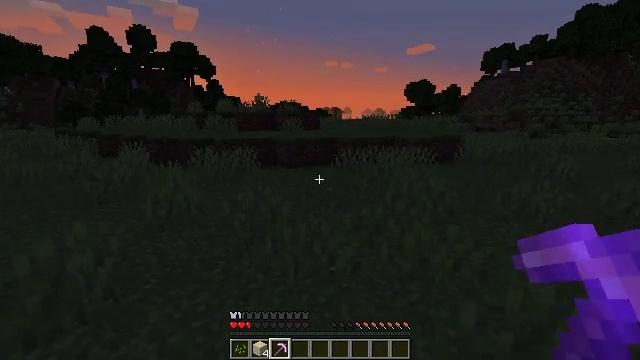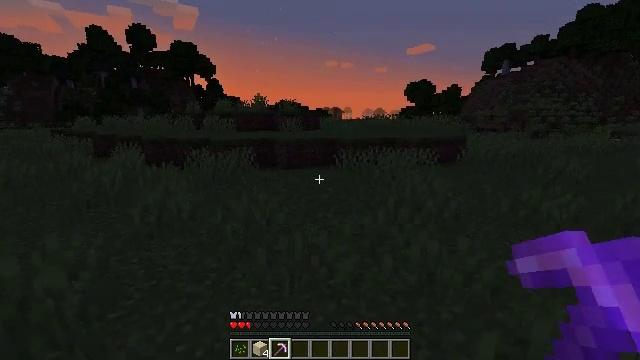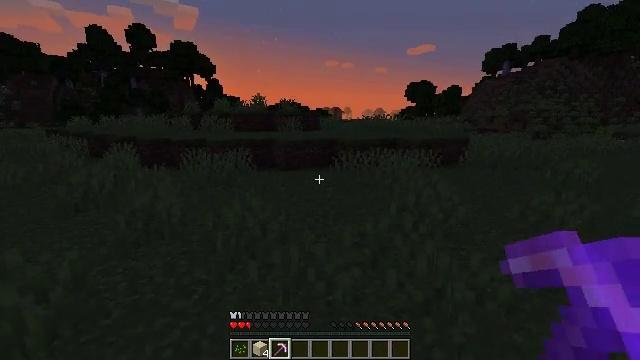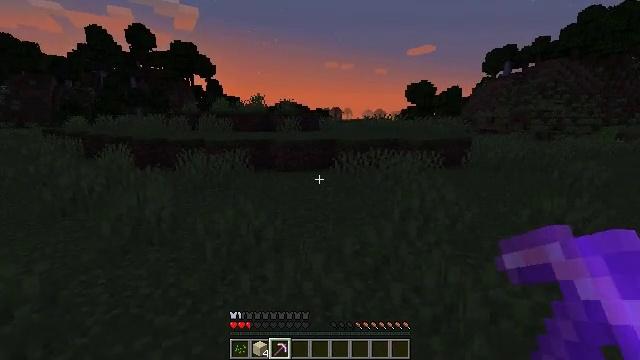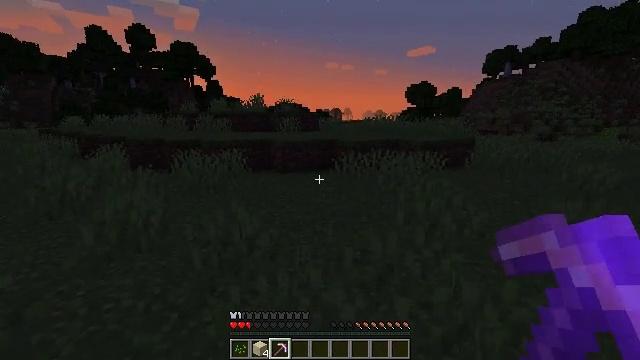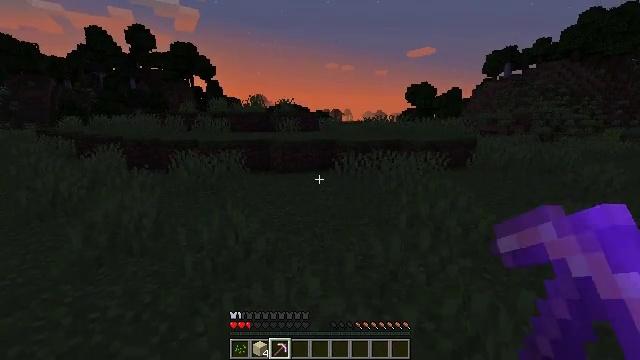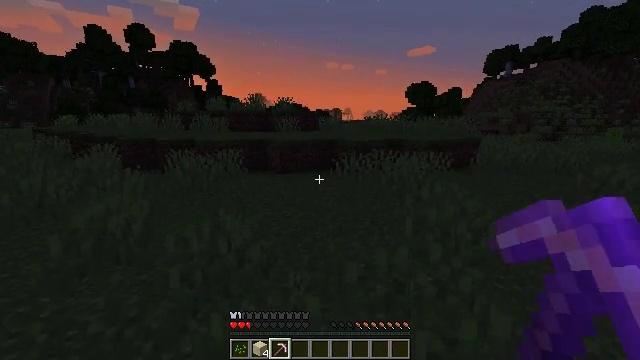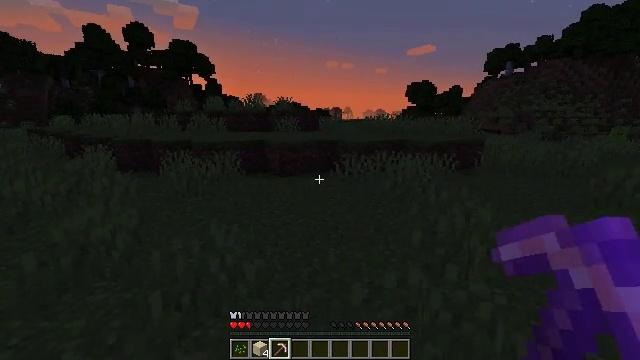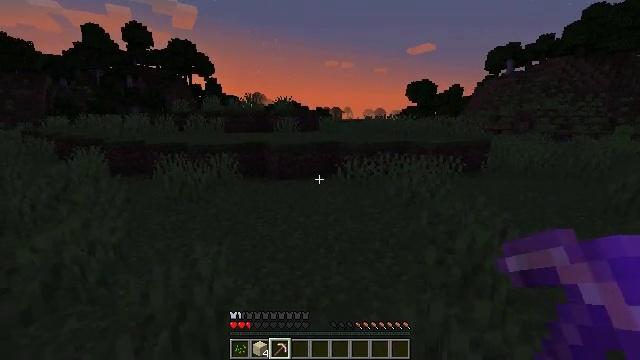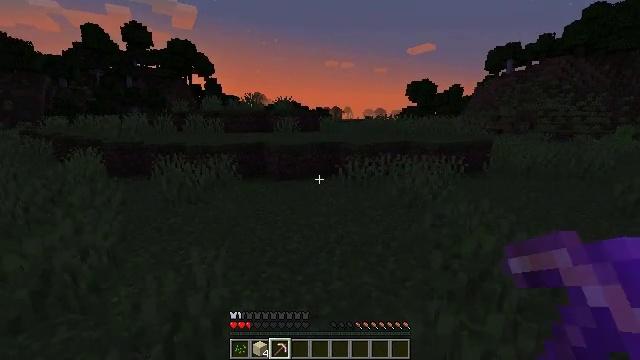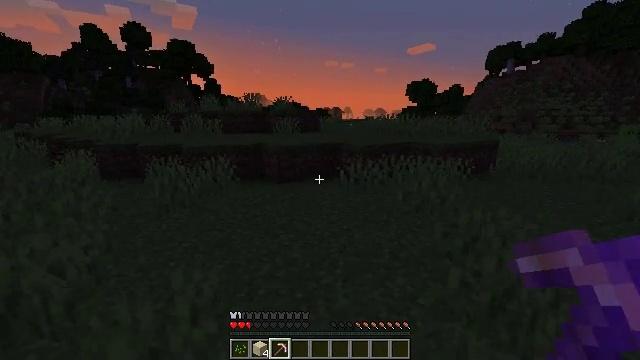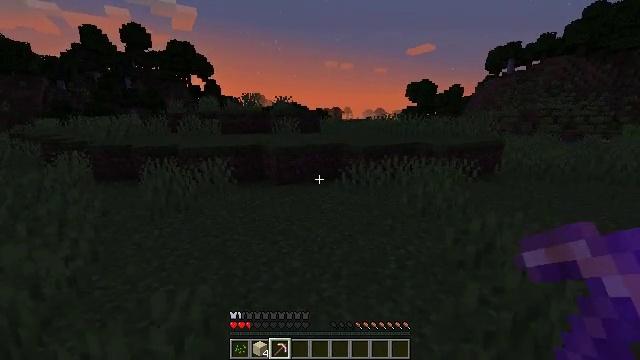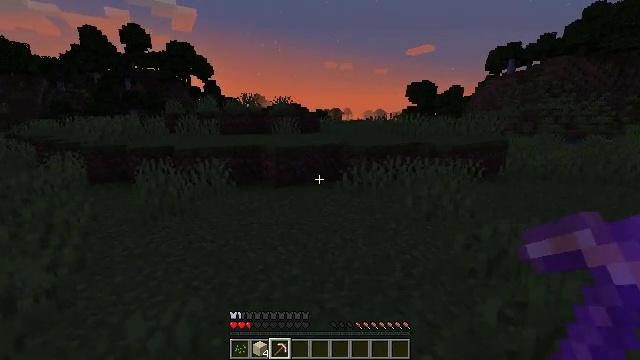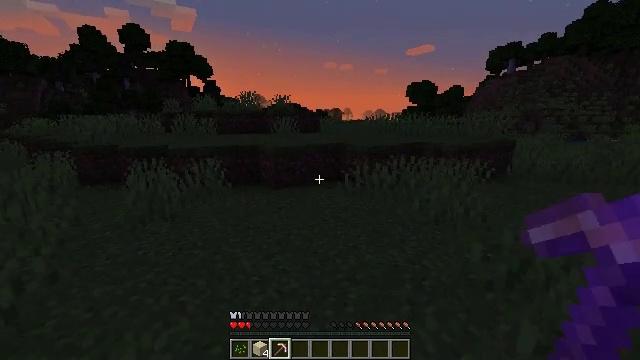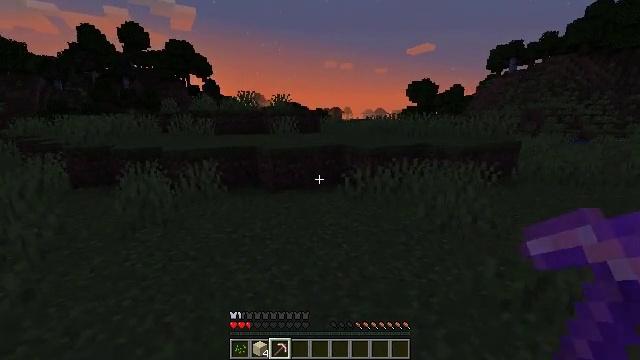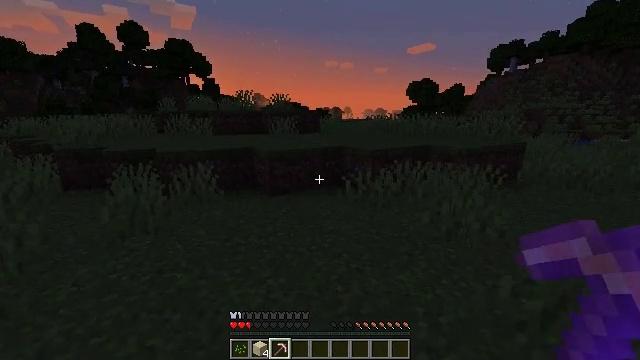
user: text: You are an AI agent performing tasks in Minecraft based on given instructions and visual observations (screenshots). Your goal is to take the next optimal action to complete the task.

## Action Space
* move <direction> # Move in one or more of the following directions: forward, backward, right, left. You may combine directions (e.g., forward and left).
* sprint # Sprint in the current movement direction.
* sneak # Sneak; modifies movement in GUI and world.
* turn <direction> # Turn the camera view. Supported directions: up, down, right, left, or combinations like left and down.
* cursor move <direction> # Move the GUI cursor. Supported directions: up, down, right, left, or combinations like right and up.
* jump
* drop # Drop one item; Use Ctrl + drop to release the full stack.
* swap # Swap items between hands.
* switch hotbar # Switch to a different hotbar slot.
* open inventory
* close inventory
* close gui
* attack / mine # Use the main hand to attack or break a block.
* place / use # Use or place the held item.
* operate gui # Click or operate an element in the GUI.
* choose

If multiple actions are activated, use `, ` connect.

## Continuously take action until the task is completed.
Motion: motion action
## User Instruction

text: Collect tall grass by breaking it.
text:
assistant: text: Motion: move forward
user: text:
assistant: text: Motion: move forward
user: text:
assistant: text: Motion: move forward
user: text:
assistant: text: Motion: move forward
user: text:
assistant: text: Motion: move forward
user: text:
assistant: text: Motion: move forward
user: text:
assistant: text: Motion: move forward
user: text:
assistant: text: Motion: move forward
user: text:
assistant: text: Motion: move forward
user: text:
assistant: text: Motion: move forward
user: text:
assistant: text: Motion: move forward
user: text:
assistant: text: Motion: move forward
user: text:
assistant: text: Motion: move forward
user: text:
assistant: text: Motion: move forward
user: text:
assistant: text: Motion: move forward
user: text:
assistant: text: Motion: move forward
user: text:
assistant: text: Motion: move forward
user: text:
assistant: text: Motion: move forward
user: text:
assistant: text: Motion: move forward
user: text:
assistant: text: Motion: move forward
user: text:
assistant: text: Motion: move forward
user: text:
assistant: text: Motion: move forward and move right
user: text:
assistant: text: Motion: move forward and move right
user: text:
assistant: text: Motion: move forward and move right
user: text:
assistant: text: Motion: move forward and move right
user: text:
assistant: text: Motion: move forward and move right
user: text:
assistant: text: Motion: move forward and move right
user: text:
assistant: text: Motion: move forward and move right
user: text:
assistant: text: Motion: move forward and move right
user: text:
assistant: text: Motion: move forward and move right